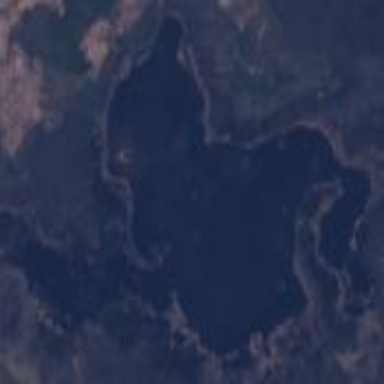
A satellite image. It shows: Serene lake surrounded by nature.